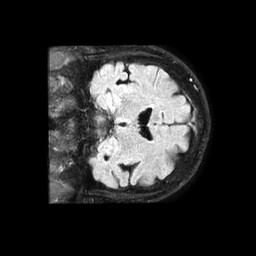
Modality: FLAIR
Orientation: coronal
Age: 64
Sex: male
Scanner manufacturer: philips
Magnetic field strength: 1.5 T
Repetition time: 6 s
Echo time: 0.1004 s